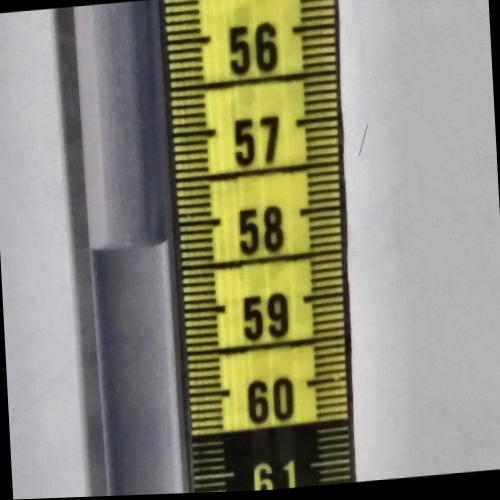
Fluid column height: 58.2 cm